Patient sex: M
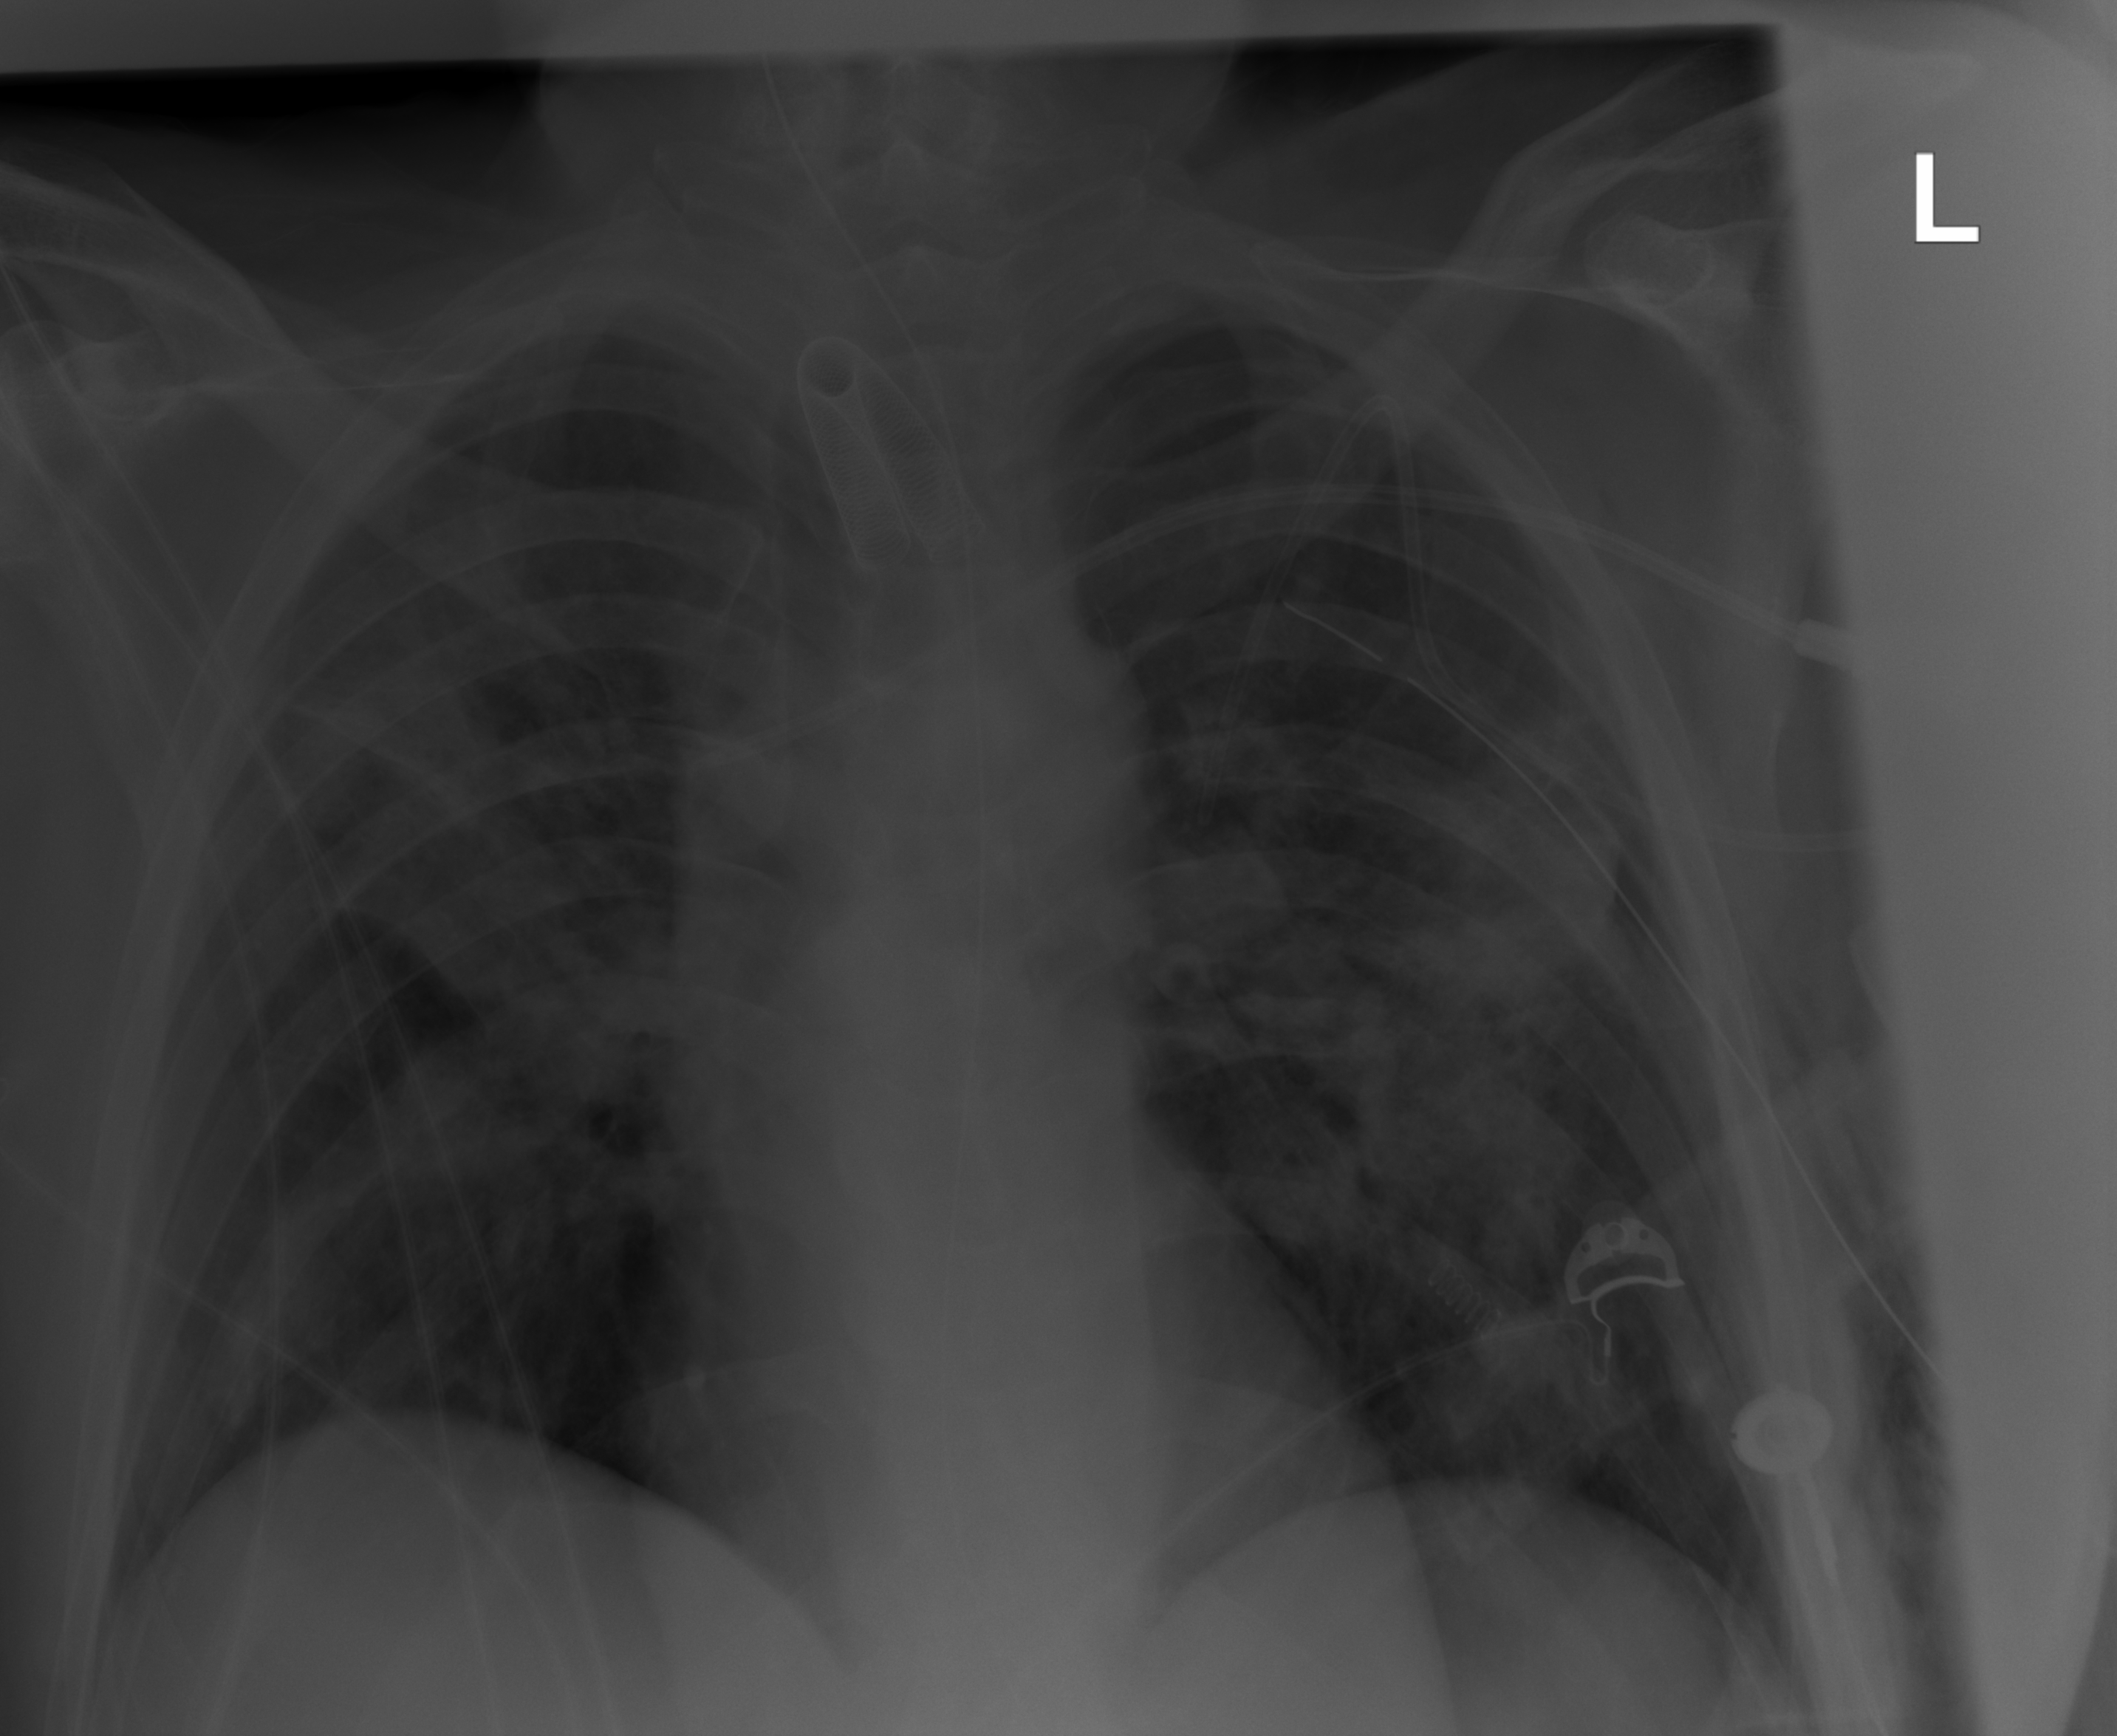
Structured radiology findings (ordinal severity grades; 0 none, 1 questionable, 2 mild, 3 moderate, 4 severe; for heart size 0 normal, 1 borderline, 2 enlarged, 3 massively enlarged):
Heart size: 0
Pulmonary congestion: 0
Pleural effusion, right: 0
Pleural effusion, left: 0
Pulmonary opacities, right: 3
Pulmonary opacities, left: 3
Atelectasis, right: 2
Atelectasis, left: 2